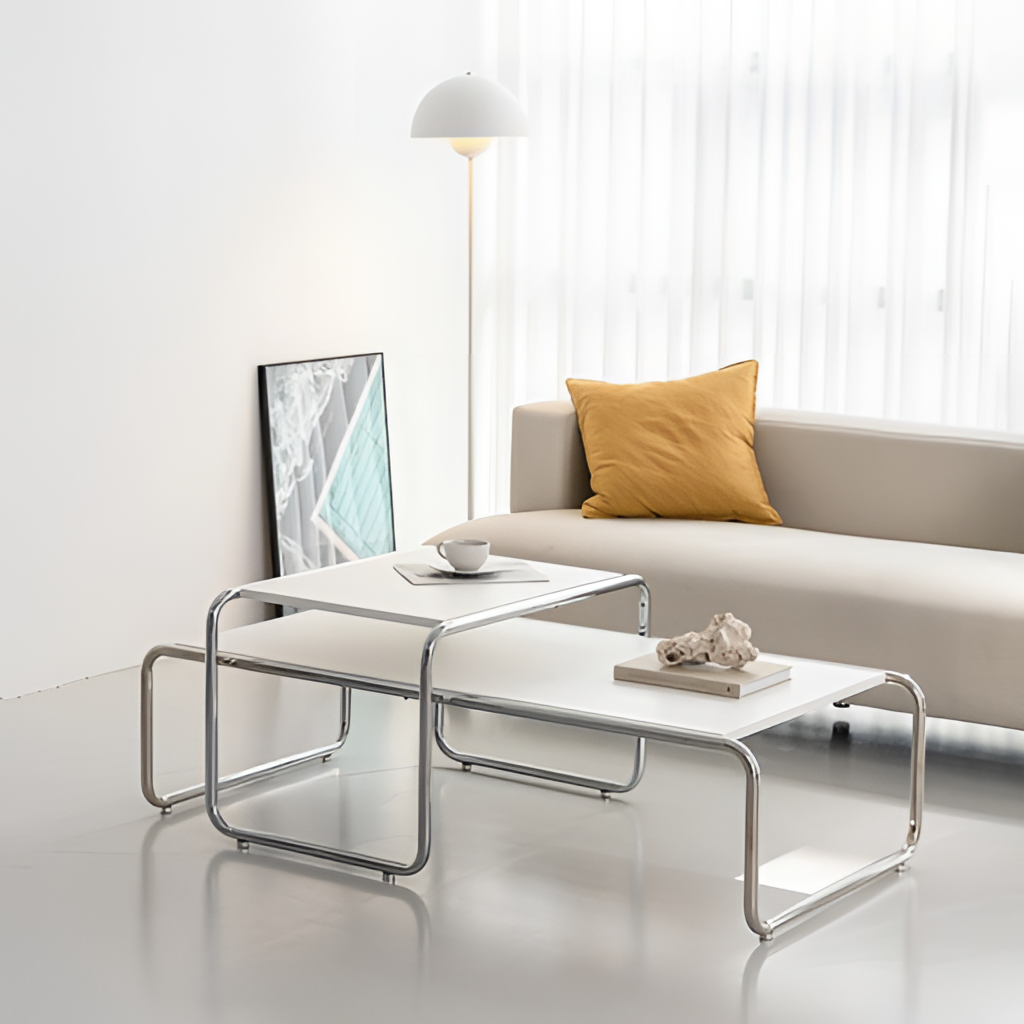
metal coffee table, Living room, paint wallpaper, with solid pattern, gray tile flooring, with smooth pattern, minimalist